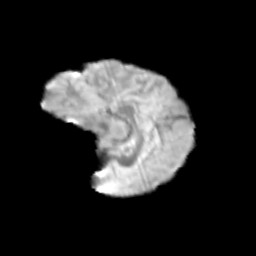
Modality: T2w
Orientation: sagittal
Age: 12
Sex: female
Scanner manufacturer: siemens
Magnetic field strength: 3 T
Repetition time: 3.8 s
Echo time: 0.07 s